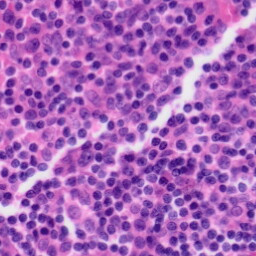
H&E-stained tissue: Tonsil